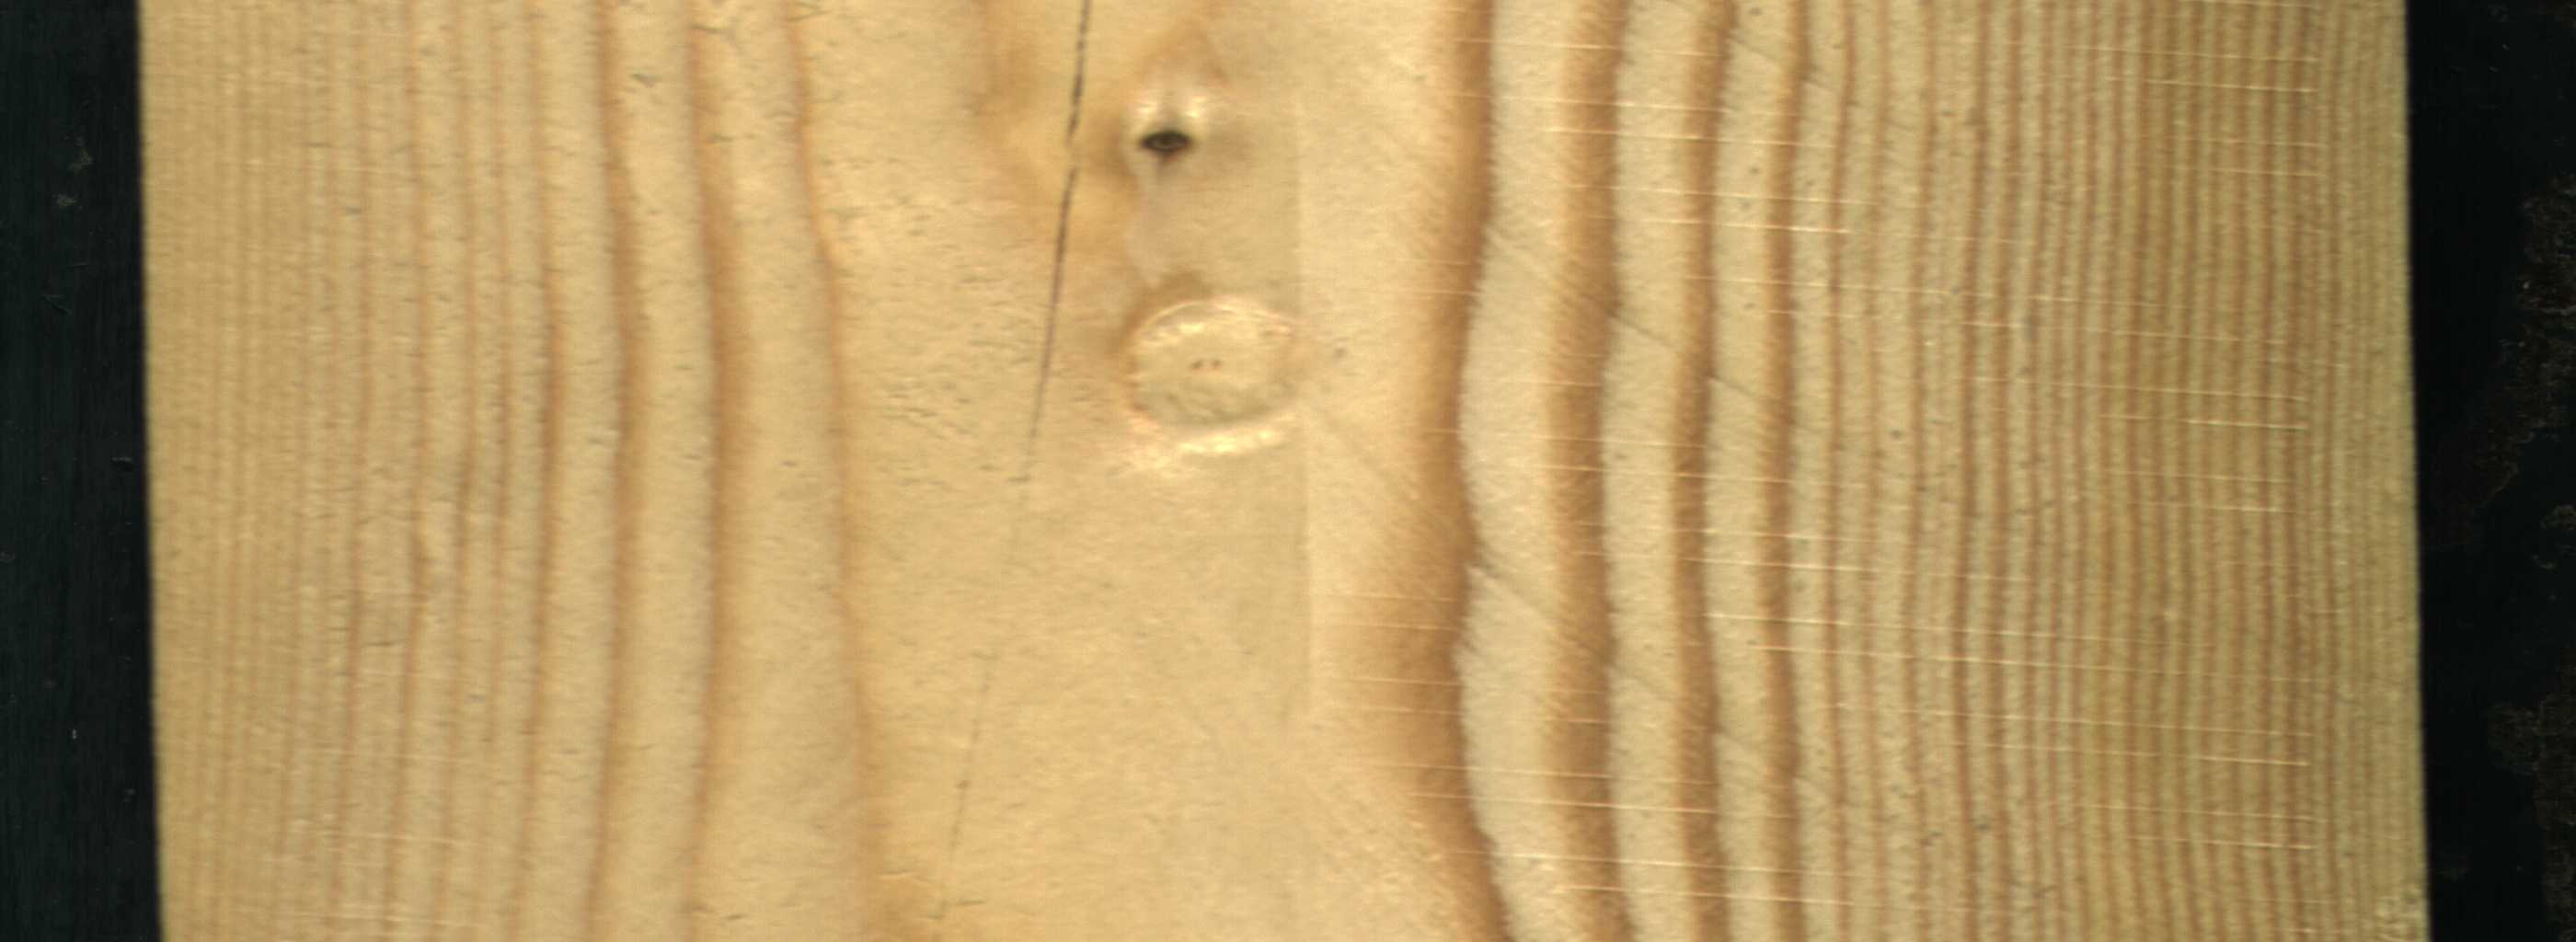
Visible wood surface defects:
Crack
Dead_Knot